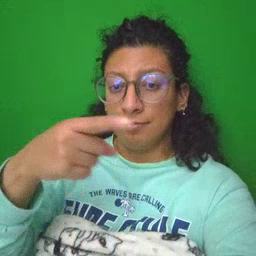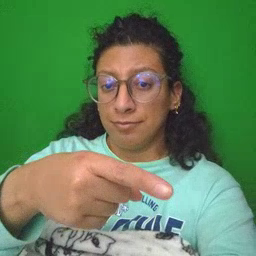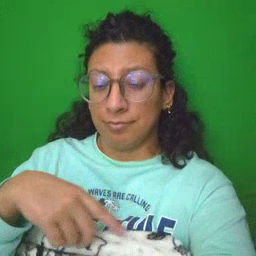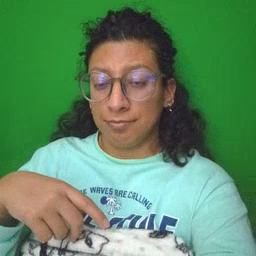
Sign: hesheit